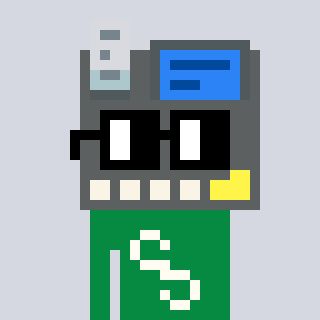
a pixel art character with square black glasses, a cash register-shaped head and a green-colored body on a cool background